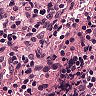
Metastatic tissue present: no